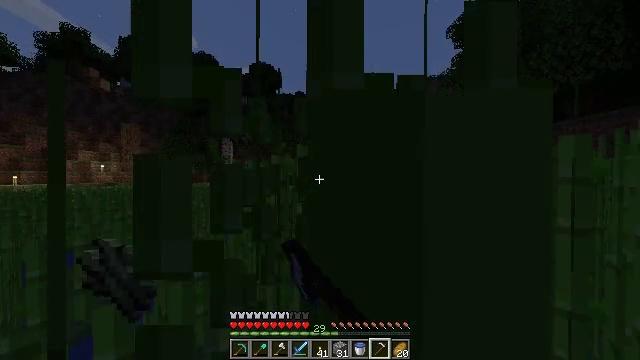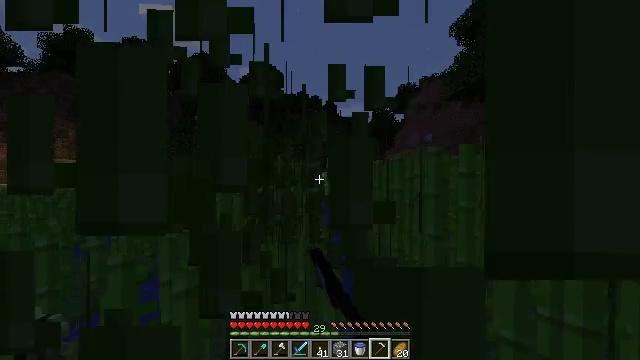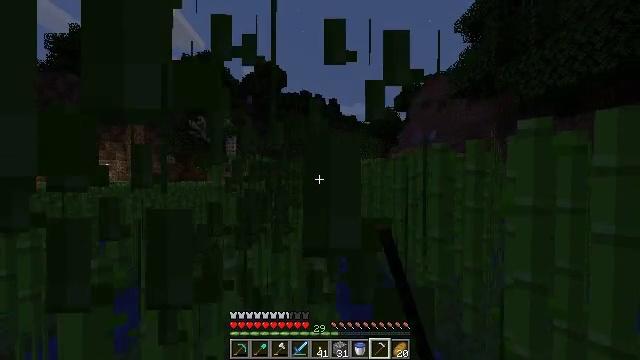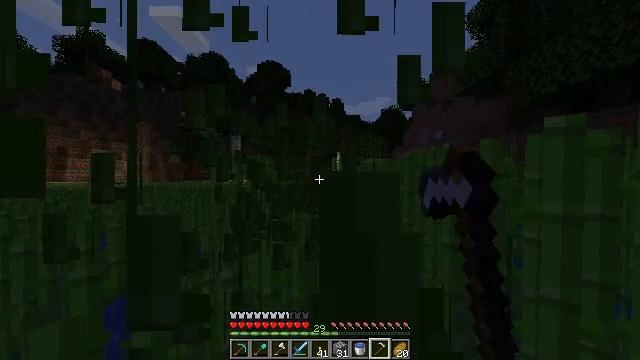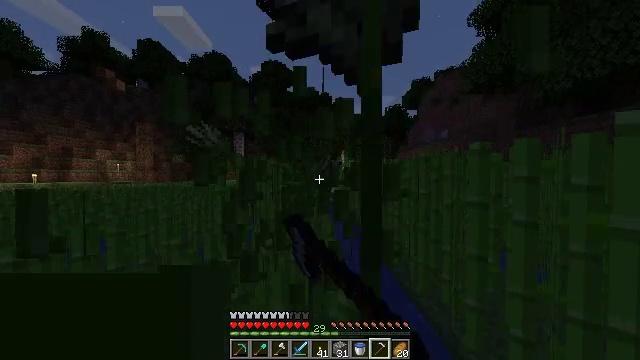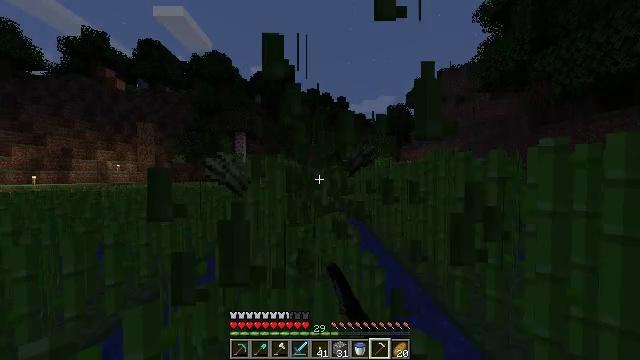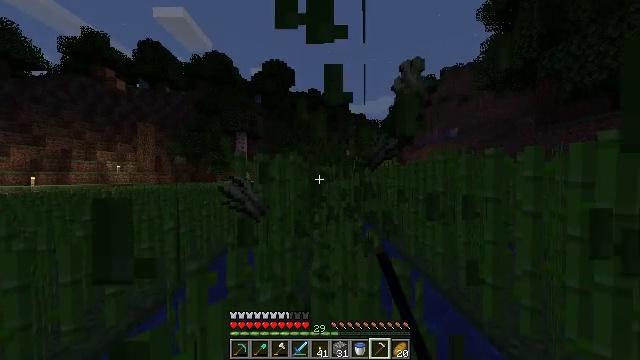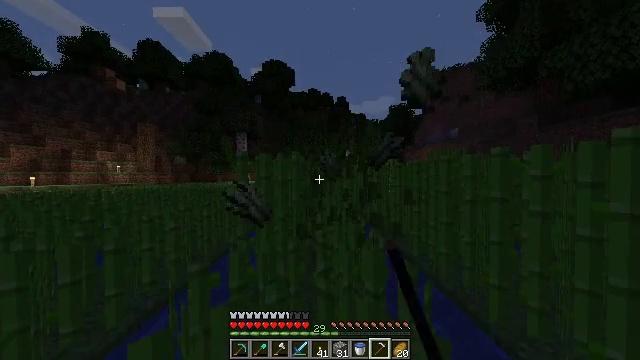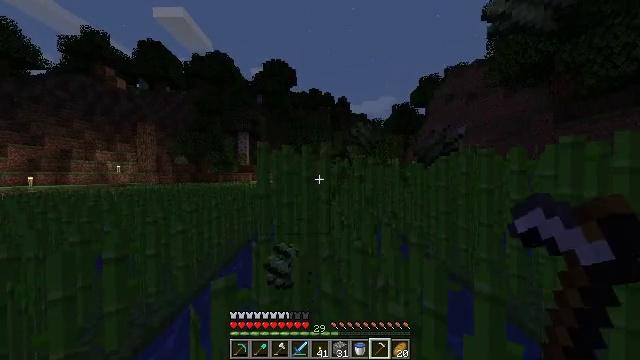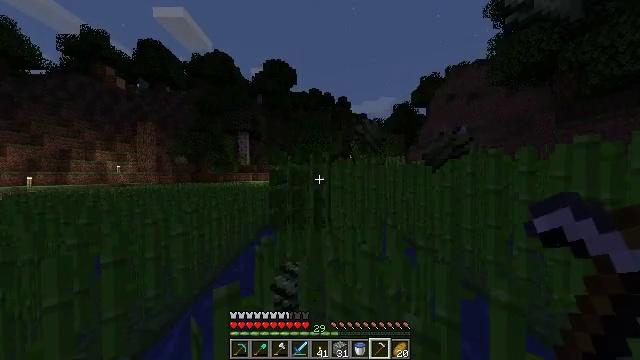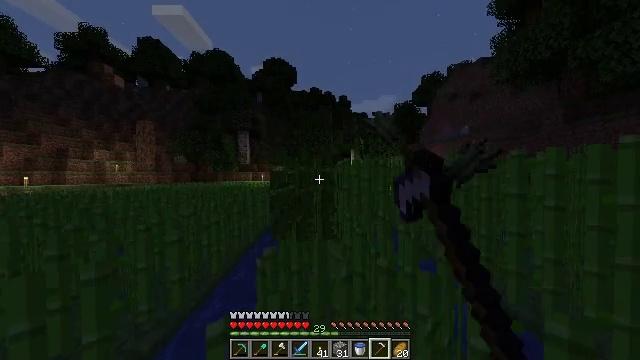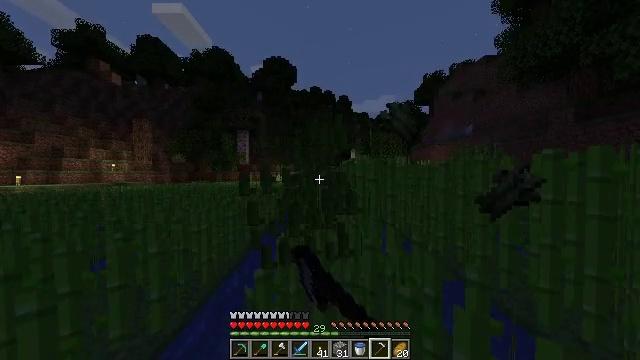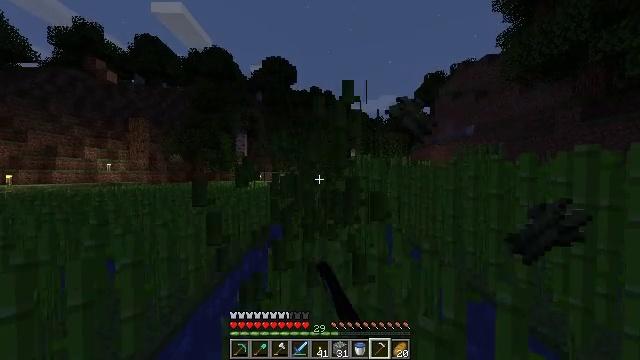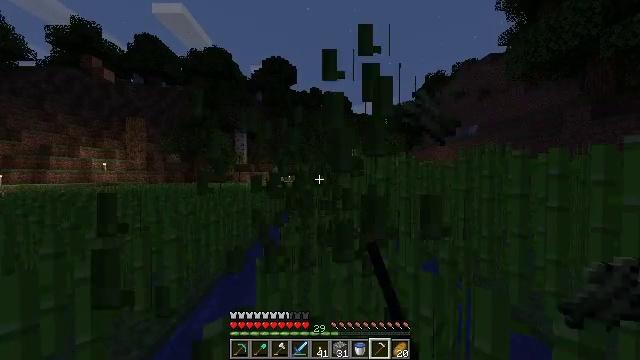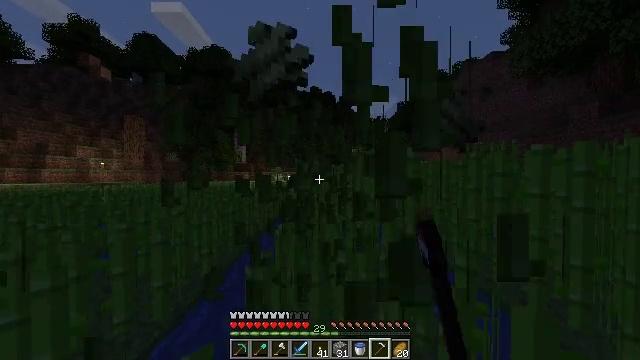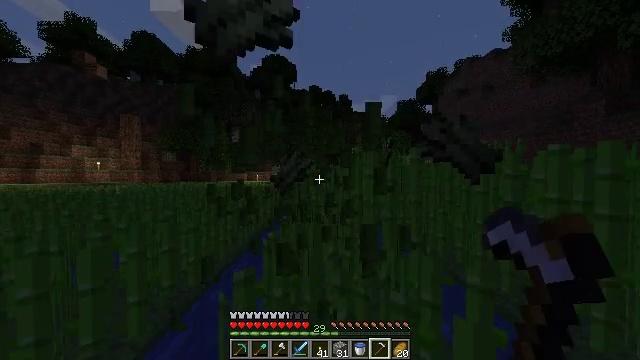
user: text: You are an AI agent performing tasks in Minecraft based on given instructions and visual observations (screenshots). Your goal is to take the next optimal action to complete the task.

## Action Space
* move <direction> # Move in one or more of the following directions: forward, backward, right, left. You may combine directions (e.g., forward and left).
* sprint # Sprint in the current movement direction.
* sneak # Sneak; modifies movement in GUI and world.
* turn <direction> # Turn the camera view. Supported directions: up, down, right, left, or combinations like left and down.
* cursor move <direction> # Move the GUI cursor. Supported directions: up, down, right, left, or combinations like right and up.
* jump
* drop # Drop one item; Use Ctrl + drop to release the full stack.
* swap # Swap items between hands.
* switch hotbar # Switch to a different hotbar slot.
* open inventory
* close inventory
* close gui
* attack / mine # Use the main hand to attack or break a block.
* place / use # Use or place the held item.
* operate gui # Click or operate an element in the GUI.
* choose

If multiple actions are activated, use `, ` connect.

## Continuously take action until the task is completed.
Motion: motion action
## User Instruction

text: Harvest sugar cane from the plant.
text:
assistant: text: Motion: move forward and move right, sprint, attack / mine
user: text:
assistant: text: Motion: move forward and move left, sprint, attack / mine
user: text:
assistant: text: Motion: move forward and move left, sprint, turn left, attack / mine
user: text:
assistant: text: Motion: move forward and move left, sprint, attack / mine
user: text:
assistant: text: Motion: move forward and move left, sprint, attack / mine
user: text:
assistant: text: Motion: move forward and move left, sprint, attack / mine
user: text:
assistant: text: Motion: move forward and move left, sprint, attack / mine
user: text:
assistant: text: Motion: move forward and move left, sprint, attack / mine
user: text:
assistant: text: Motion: move forward, sprint, attack / mine
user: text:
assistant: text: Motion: move forward, sprint, attack / mine
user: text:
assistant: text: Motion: move forward, sprint, attack / mine
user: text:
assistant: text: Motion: move forward, sprint, attack / mine
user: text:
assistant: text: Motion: move forward, sprint, attack / mine
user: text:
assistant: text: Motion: move forward, sprint, attack / mine
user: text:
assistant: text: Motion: move forward and move right, sprint, attack / mine
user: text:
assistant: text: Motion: move forward and move right, sprint, attack / mine
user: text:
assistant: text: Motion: move forward and move right, sprint, turn right, attack / mine
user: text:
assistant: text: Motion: move forward and move right, sprint, attack / mine
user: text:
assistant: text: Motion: move forward and move right, sprint, attack / mine
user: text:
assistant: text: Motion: move forward and move right, sprint, attack / mine
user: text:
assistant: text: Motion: move forward and move left, sprint, attack / mine
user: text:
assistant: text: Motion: move forward and move left, sprint, attack / mine
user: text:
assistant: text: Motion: move forward and move left, sprint, attack / mine
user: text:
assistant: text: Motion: move forward and move left, sprint, attack / mine
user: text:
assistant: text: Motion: move forward and move left, sprint, attack / mine
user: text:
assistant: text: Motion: move forward and move left, sprint, attack / mine
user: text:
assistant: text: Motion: move forward, sprint, attack / mine
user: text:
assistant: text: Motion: move forward, sprint, attack / mine
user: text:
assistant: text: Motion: move forward, sprint, attack / mine
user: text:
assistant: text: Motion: move forward, sprint, attack / mine